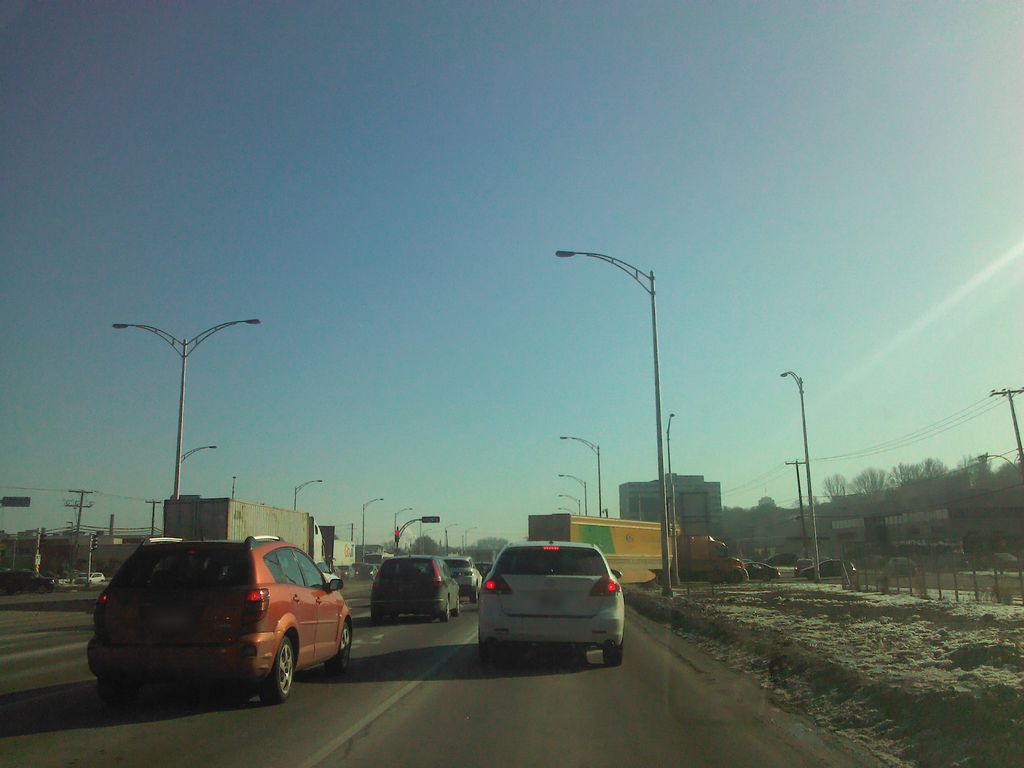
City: quebec_city